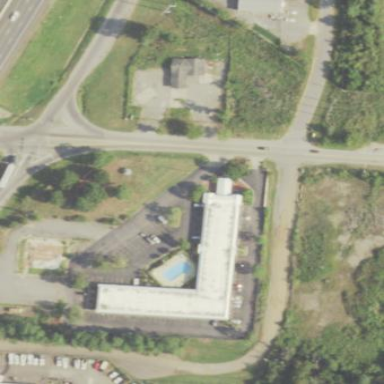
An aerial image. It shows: Motel that caters to tourists.